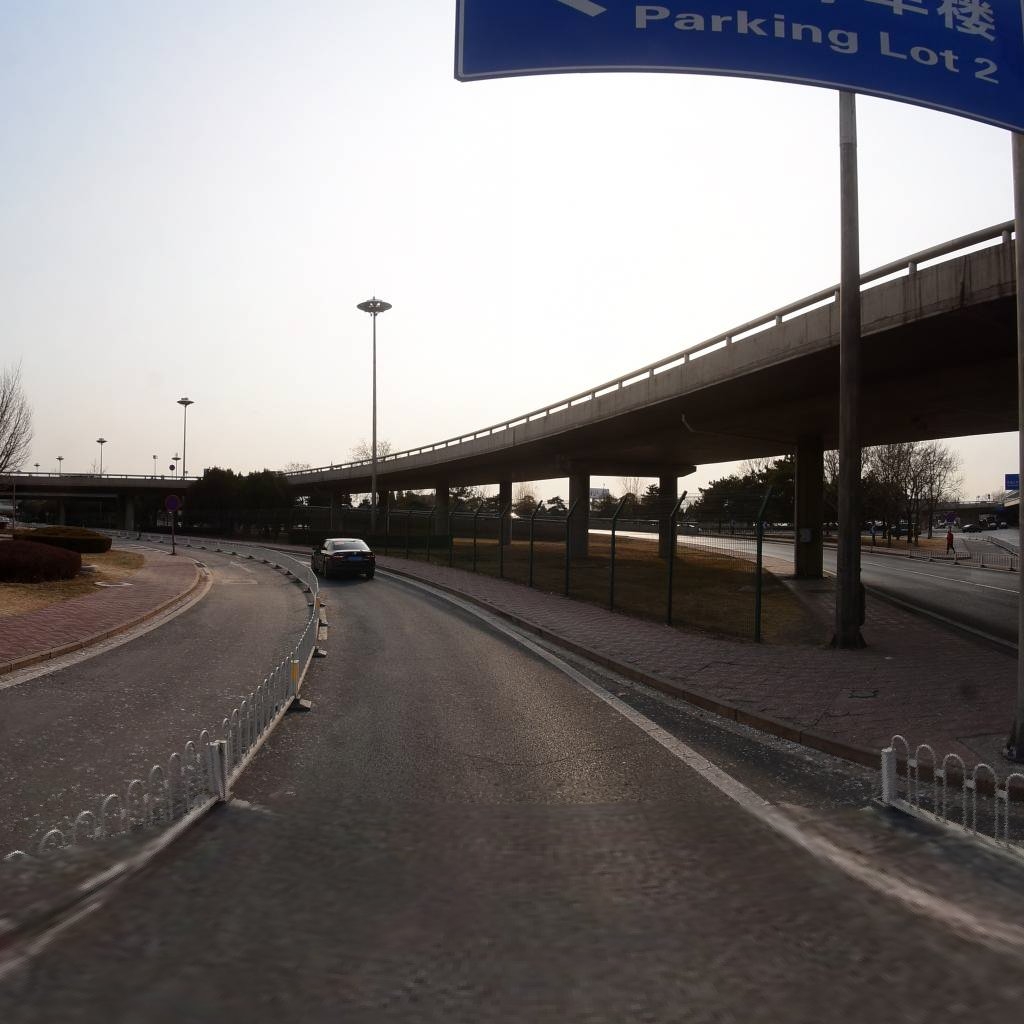
Region: Chaoyang
Road damage annotations: transverse crack